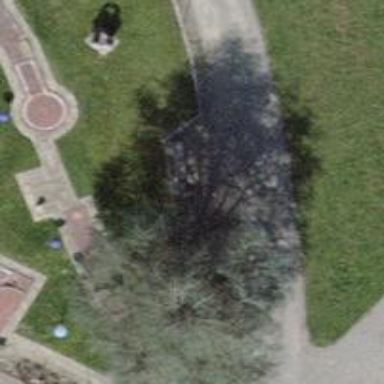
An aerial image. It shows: Bench.